Question: I'm trying to get gradient in DIV using the CSS3 like on the image:

Using:
'''
.bar-header {
background: linear-gradient(to bottom top, yellow , blue) !important;
}
'''
But without luck, what is the right syntax to get result like on the image above?
Thanks for any advice.
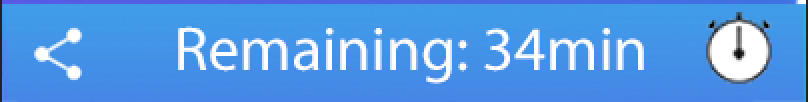
Answer: A bit longer code could provide better cross-browser support. Note that not all of these are needed. I've also added a border on the top, not quite sure if you need it.
'''
.bar-header {
background: #409be8; /* Old browsers */
background: -moz-linear-gradient(top, #409be8 0%, #4883e6 100%); /* FF3.6+ */
background: -webkit-gradient(linear, left top, left bottom, color-stop(0%,#409be8), color-stop(100%,#4883e6)); /* Chrome,Safari4+ */
background: -webkit-linear-gradient(top, #409be8 0%,#4883e6 100%); /* Chrome10+,Safari5.1+ */
background: -o-linear-gradient(top, #409be8 0%,#4883e6 100%); /* Opera 11.10+ */
background: -ms-linear-gradient(top, #409be8 0%,#4883e6 100%); /* IE10+ */
background: linear-gradient(to bottom, #409be8 0%,#4883e6 100%); /* W3C */
filter: progid:DXImageTransform.Microsoft.gradient( startColorstr='#409be8', endColorstr='#4883e6',GradientType=0 ); /* IE6-9 */
border-top: 2px solid #545de4; /* Border displayed above */
width: 808px; /* For the demo, to make it visible */
height: 100px; /* For the demo, to make it visible */
}
'''
'''
<div class="bar-header"></div>
'''